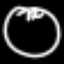
Label: clock